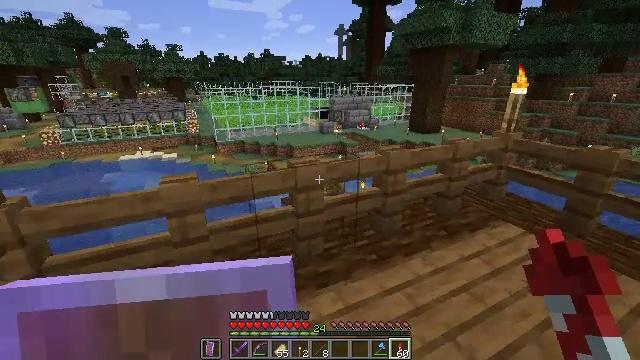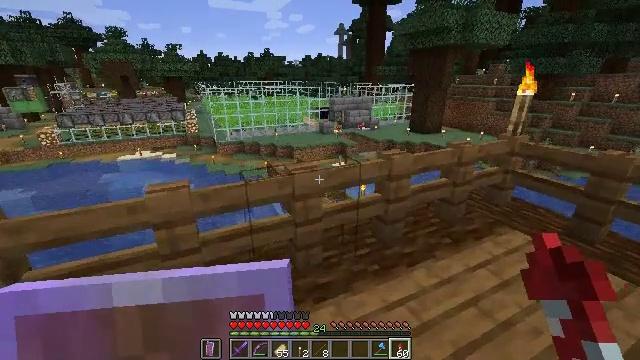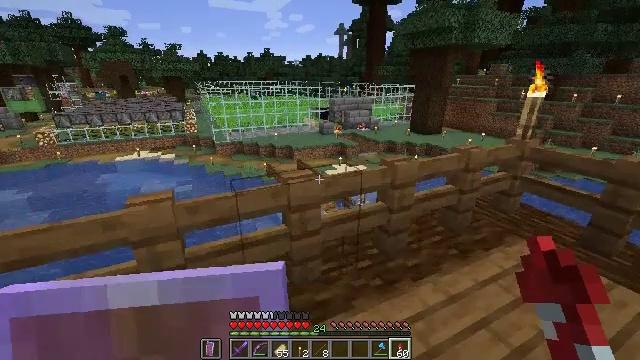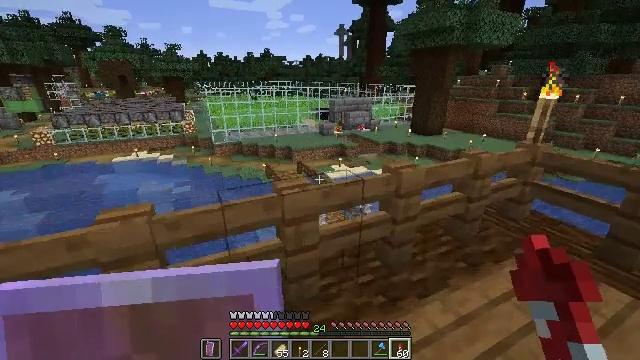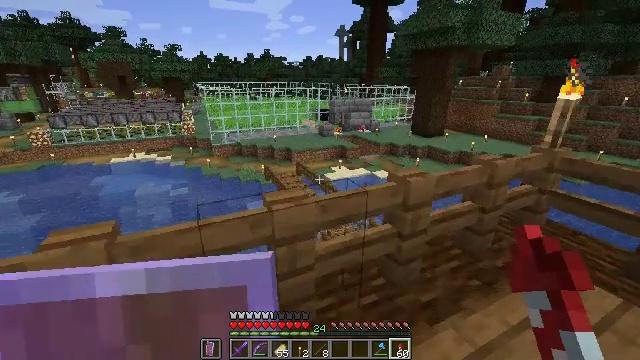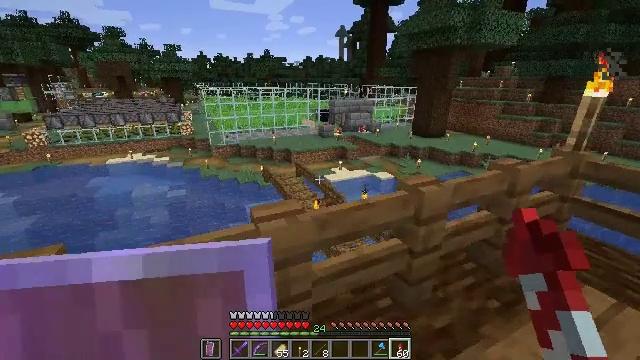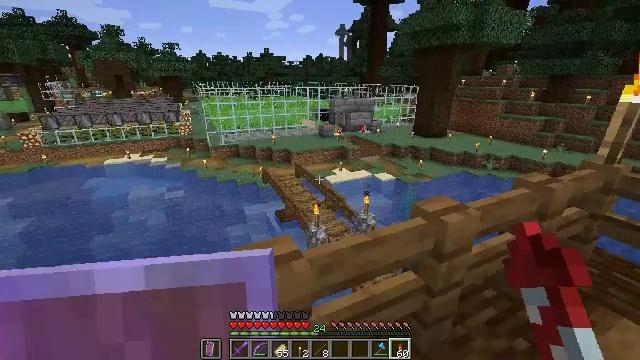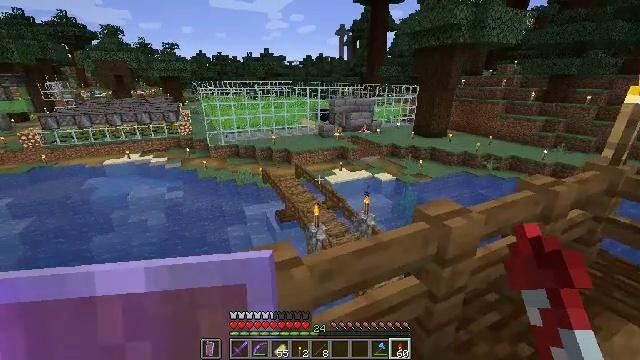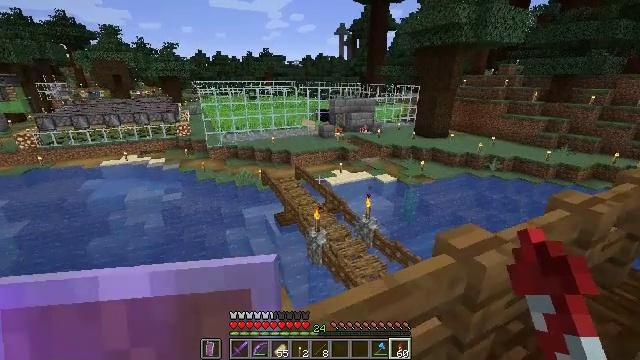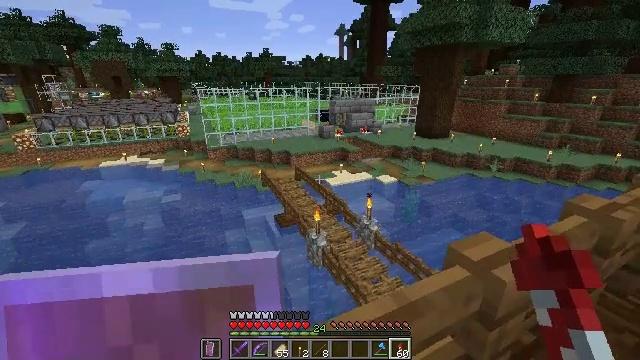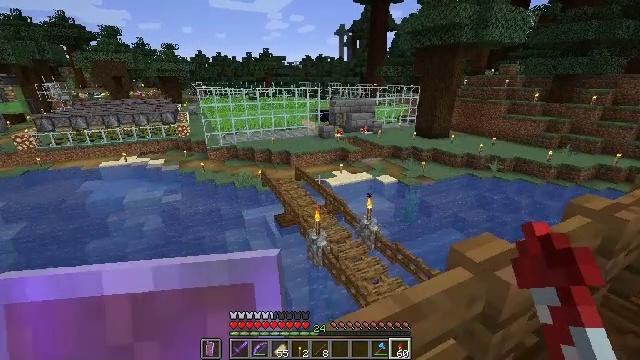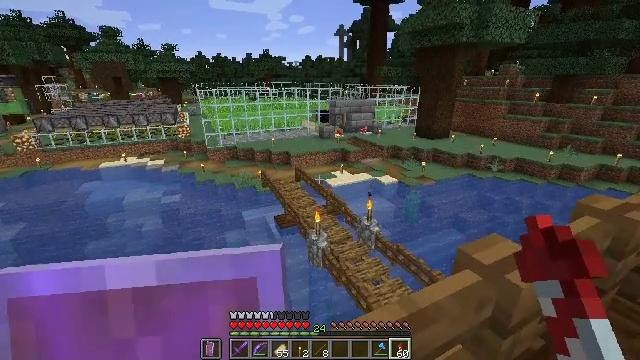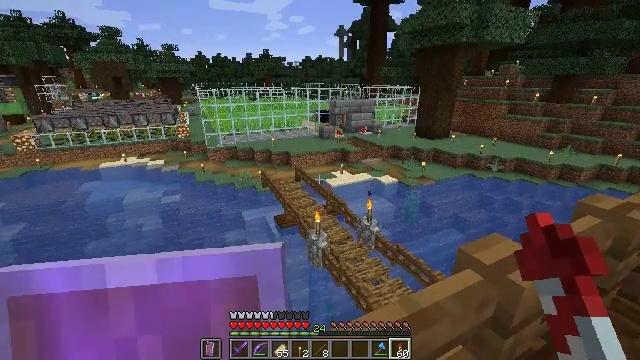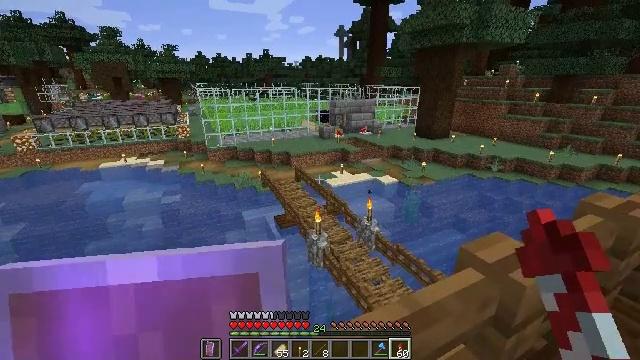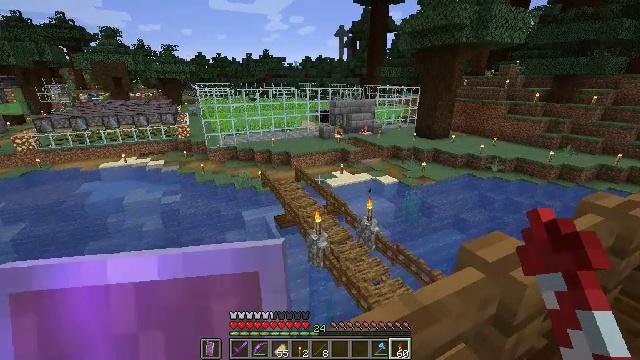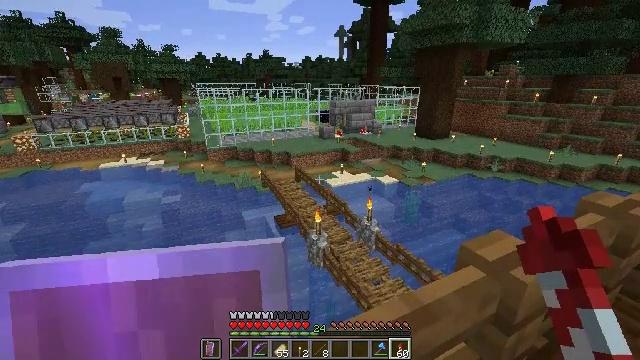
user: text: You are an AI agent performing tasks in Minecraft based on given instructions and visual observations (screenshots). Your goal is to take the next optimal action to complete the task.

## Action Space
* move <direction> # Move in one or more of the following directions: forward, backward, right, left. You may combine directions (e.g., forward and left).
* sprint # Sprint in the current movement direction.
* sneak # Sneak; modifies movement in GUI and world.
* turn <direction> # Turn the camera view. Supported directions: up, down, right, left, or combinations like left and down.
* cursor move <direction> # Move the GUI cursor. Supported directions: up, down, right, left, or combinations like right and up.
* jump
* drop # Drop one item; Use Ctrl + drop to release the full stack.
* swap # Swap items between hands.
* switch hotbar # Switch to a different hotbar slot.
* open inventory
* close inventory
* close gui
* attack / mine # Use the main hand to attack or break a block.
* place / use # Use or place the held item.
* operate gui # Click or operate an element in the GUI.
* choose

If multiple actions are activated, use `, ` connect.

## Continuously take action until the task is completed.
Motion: motion action
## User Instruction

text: Dig up blackstone from the depths.
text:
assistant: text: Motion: move forward
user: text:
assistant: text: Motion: move forward
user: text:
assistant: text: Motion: move forward
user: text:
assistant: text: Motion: move forward
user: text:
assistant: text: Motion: move forward
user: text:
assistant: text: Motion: move forward
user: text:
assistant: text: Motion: move forward
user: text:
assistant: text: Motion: no_op
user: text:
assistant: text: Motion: no_op
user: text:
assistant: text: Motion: no_op
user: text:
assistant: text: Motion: no_op
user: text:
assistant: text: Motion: no_op
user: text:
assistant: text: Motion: no_op
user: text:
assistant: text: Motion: no_op
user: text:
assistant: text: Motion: no_op
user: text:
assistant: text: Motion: no_op
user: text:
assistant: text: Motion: no_op
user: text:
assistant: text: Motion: no_op
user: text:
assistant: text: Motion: no_op
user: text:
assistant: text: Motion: no_op
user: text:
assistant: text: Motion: turn left
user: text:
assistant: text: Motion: turn left and down
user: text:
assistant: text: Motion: turn left and down
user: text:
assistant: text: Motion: turn left and up
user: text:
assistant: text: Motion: turn left
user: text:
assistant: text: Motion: turn left
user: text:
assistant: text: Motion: no_op
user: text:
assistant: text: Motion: no_op
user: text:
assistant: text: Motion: turn left
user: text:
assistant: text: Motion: turn left